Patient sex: M
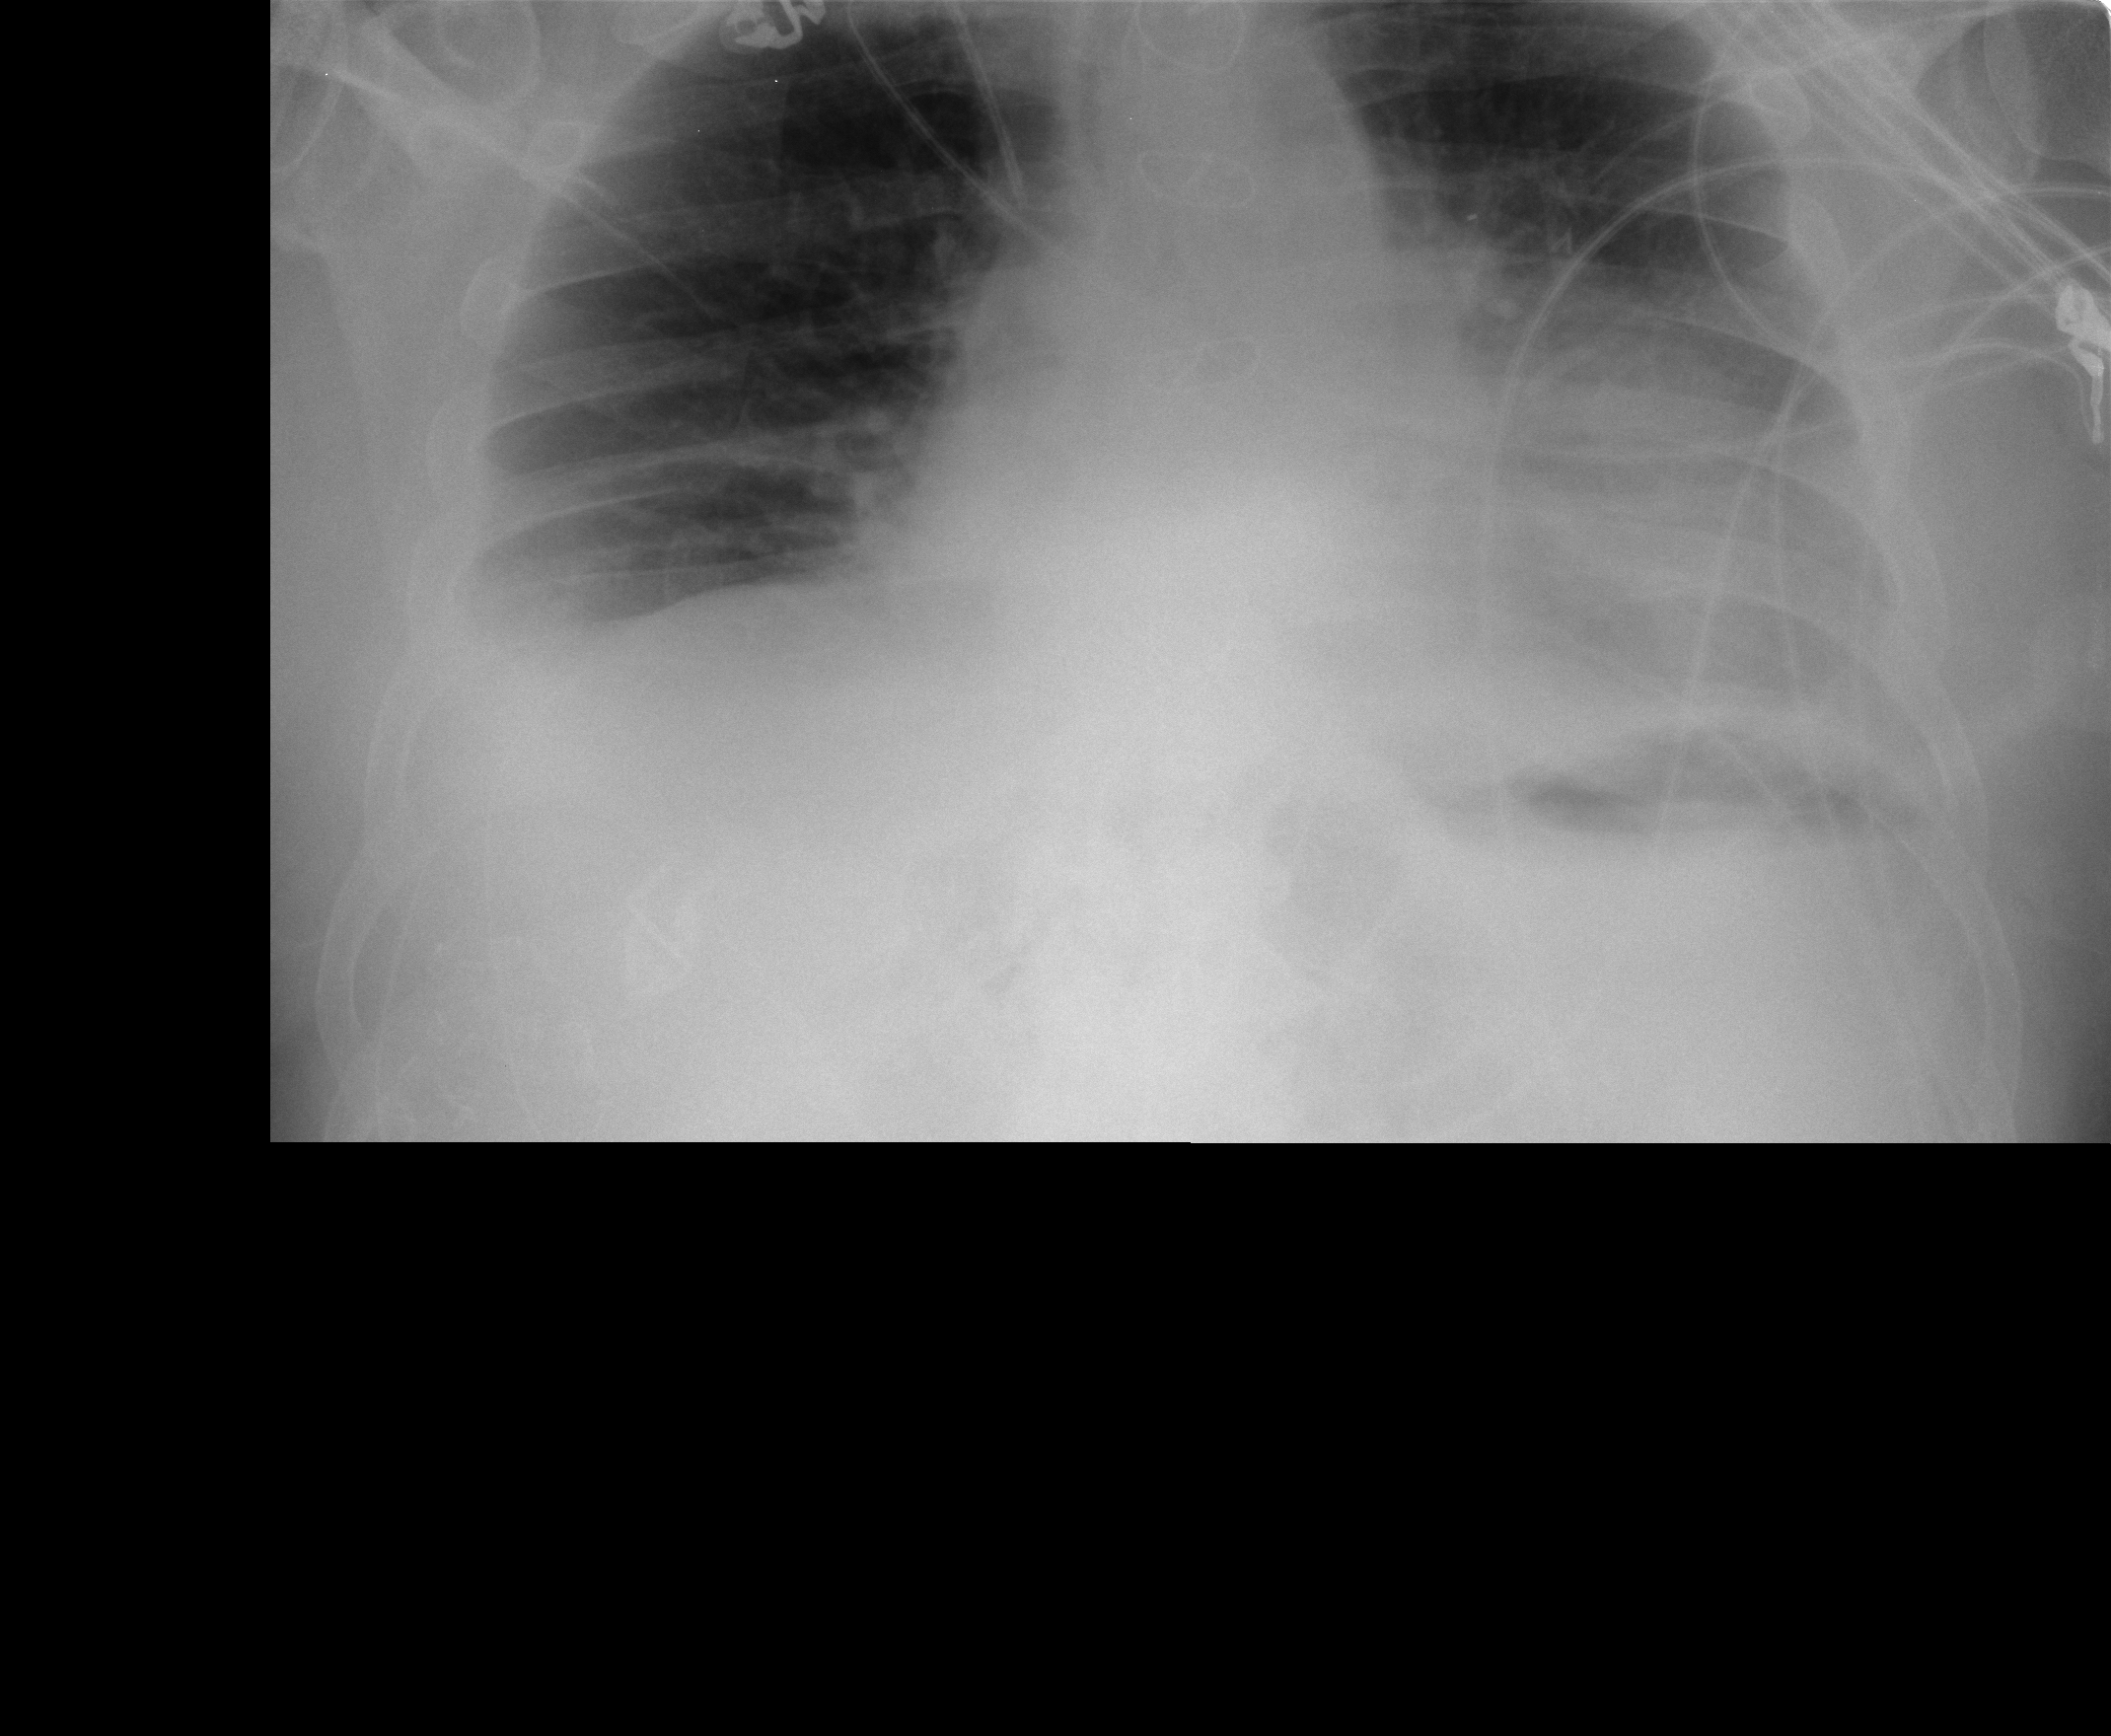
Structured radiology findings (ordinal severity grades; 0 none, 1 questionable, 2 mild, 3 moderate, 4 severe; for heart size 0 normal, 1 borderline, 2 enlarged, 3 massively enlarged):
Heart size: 1
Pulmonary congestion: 1
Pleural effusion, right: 2
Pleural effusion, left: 2
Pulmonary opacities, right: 0
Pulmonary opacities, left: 2
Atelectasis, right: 2
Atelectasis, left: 2